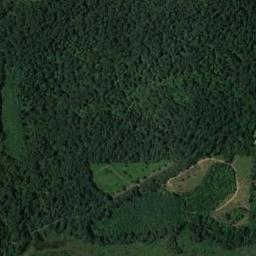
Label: forest